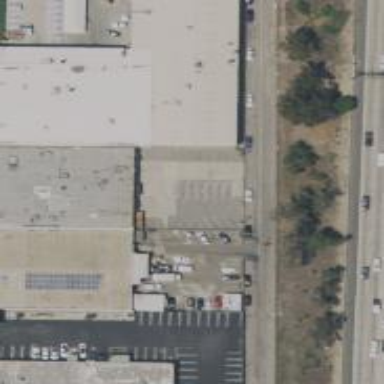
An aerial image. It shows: Commercial building.